Question: I'm getting an ModelState.IsValid = false from a List that contains a class object that has its own id's.
I've seen some examples of how to exclude class properties from the '[HttpPost]' method while binding that look like this:
'''
[Bind(Exclude="Id,SomeOtherProperty")]
'''
## My Question:
How do you exclude the Id that belongs to a as it does with List? Or, if there's a better way of handling this, please shed some light on the subject.
Here's my :
'''
[HttpPost]
[ValidateAntiForgeryToken]
[ValidateInput(false)]
public ActionResult Create([Bind(Include = "Title,URL,IntroText,Body,Created,Modified,Author,Tags")] Post post)
{
if (ModelState.IsValid) /*ModelState.IsValid except for its not... */
{
// this is failing so I unwrapped the code below temporarily
}
using (UnitOfWork uwork = new UnitOfWork())
{
var newPost = new Post
{
Title = post.Title,
URL = post.URL,
IntroText = post.IntroText,
Body = replace,
Author = post.Author,
Tags = post.Tags
};
uwork.PostRepository.Insert(newPost);
uwork.Commit();
return RedirectToAction("Index", "Dashboard");
}
return RedirectToAction("Index", "Dashboard");
}
'''
Relevant excerpt from my <URL>
'''
<div class="form-group">
@Html.LabelFor(model => model.Tags, htmlAttributes: new { @class = "control-label col-md-2 col-md-offet-3" })
<div class="col-md-7">
@for (var i = 0; i < 4; i++)
{
@Html.HiddenFor(m => m.Tags[i].Id)
@Html.EditorFor(model => model.Tags[i].Name)
}
</div>
</div>
'''
---
<URL>
I wanted to include this picture so you could see, visually, what was failing. Each 'Tag[i].Id' tag is causing the invalid state.

To restate my question, how do I omit the 'List<Tag>' from my POST method and achieve valid state?
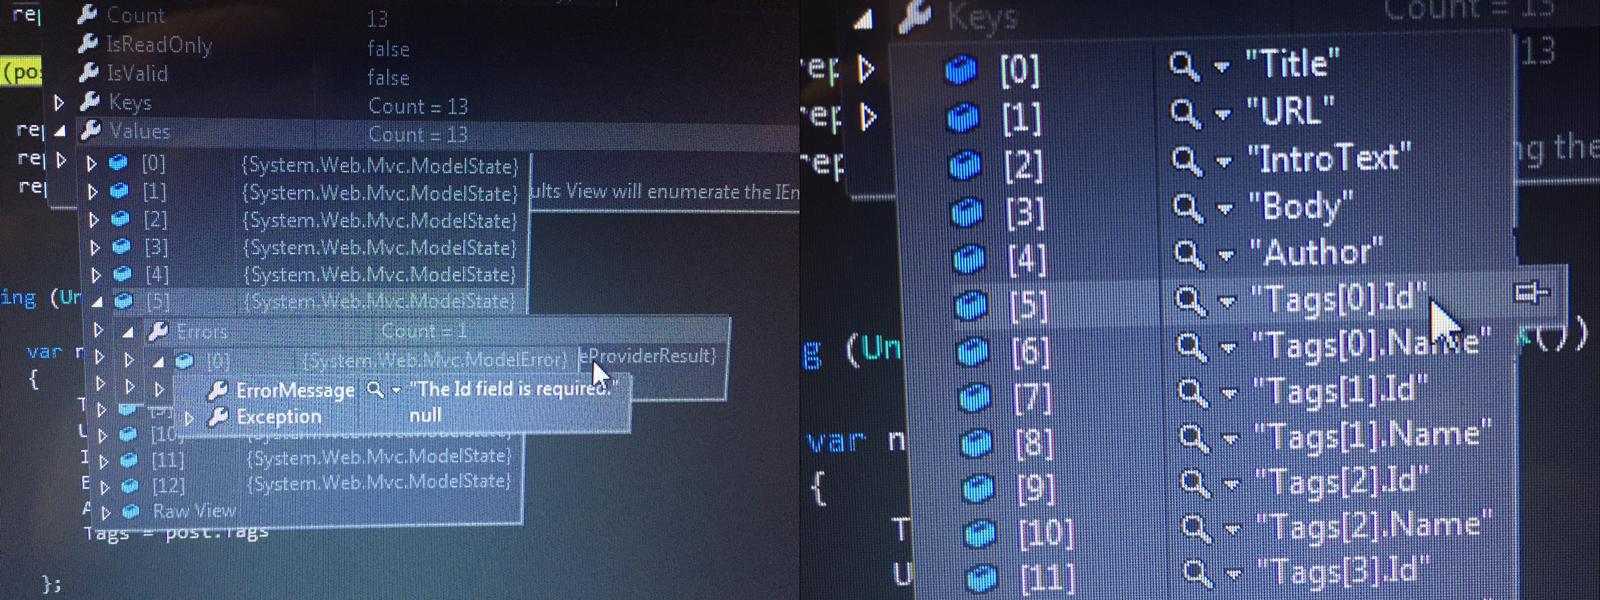
Answer: As <URL> pointed out in the comments of the OP. I just needed to remove the field from the View:
'''
@Html.HiddenFor(m => m.Tags[i].Id)
'''
Now the ModelState.IsValid returns true.